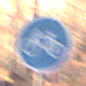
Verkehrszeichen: Radweg
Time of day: SunriseSunset
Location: Outdoor (Nature)
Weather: Clear
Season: Autumn
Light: Natural